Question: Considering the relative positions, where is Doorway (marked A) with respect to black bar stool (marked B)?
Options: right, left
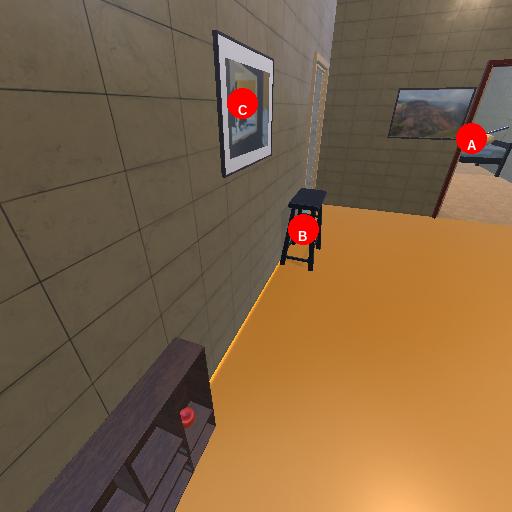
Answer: right